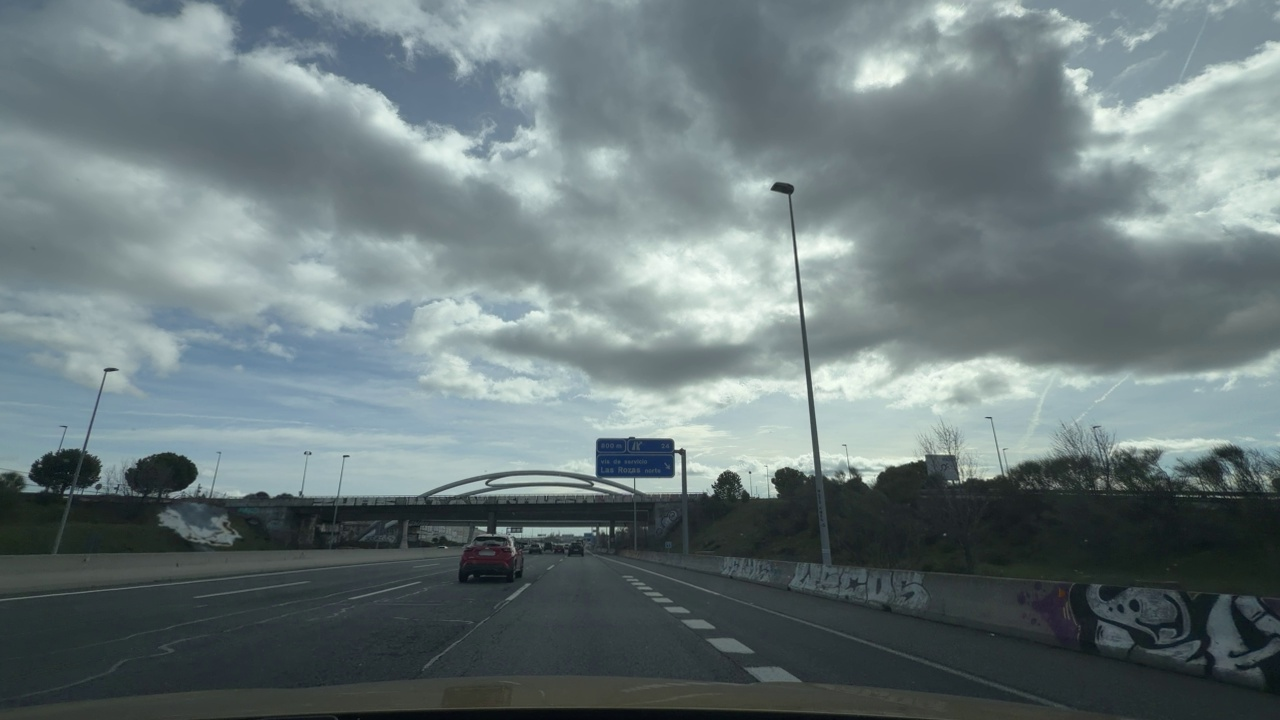
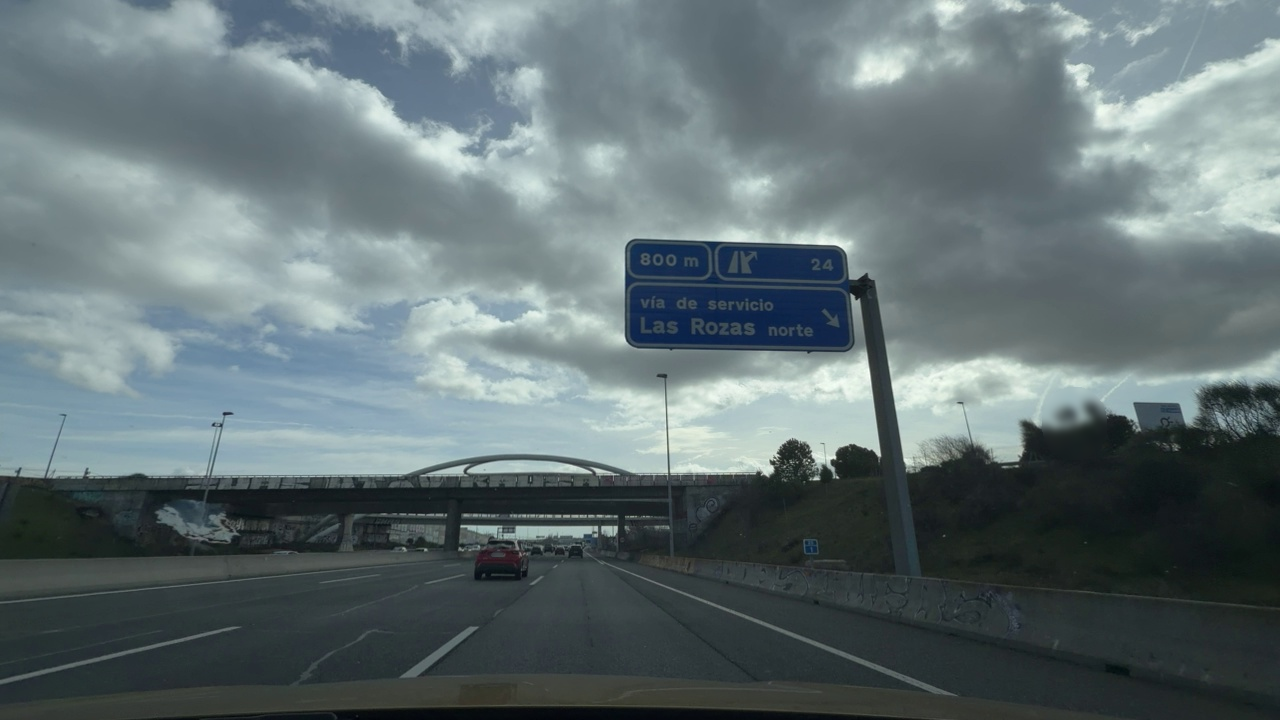
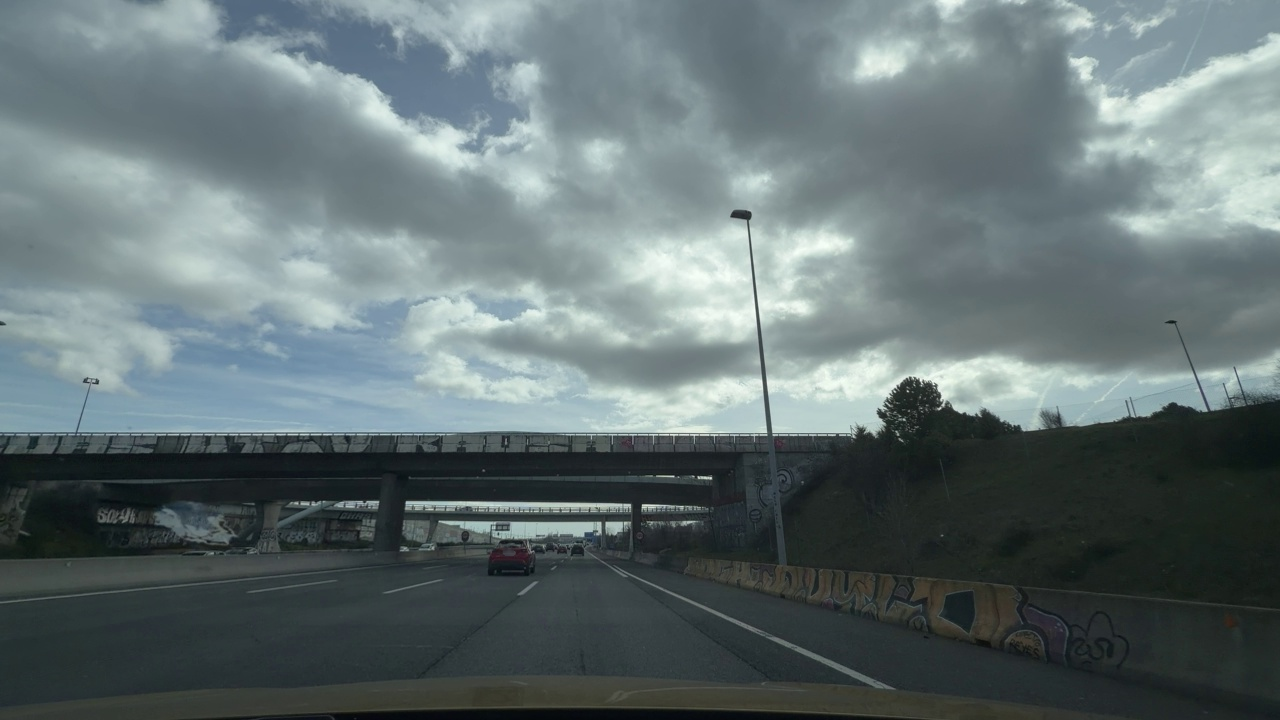
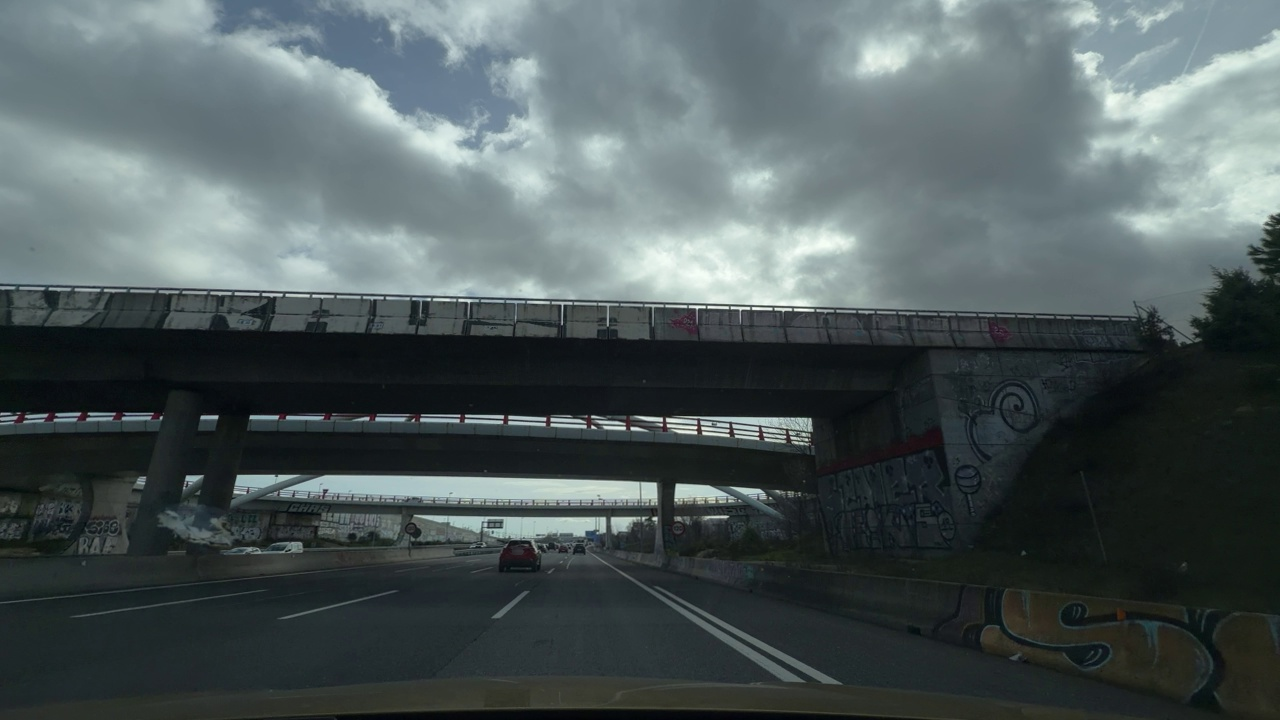
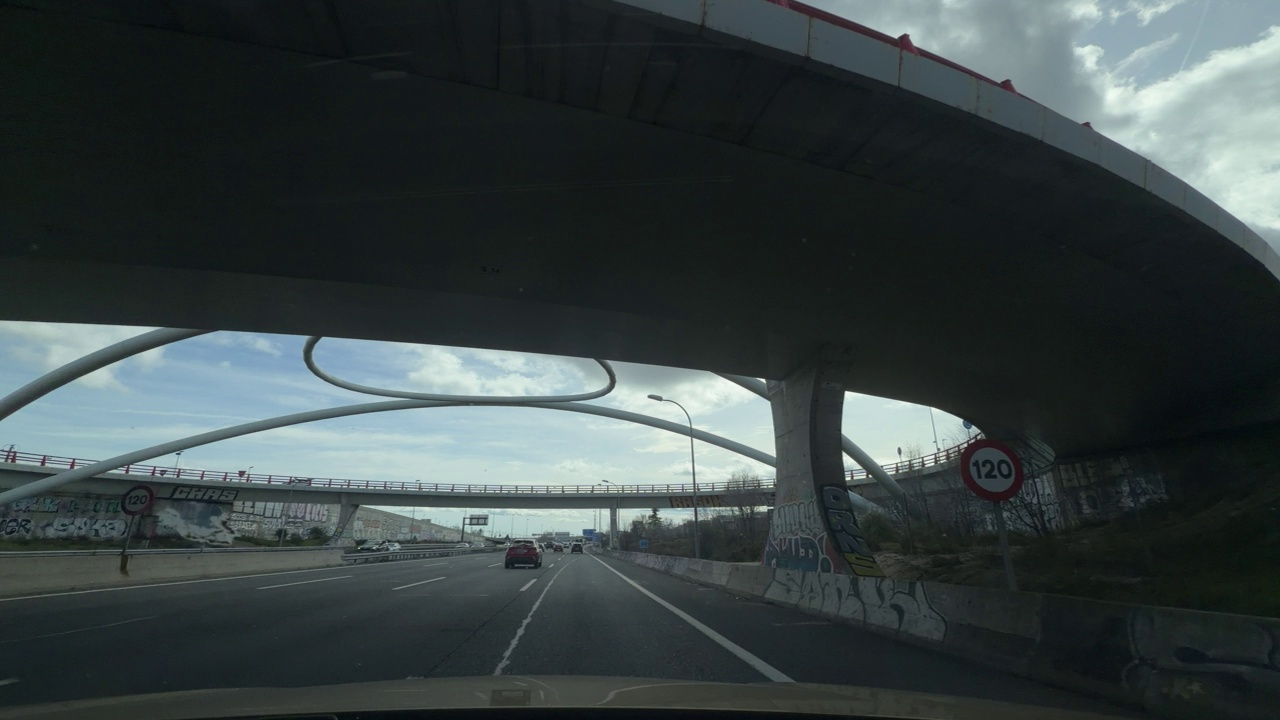
Situation: Merging lane
Question: Is the ego vehicle currently traveling within an acceleration or merge lane?
Answer: No
Reasoning: The accelation lane is on the right side.

Situation: Merging lane
Question: Is there an adjacent acceleration lane merging into the ego lane?
Answer: Yes
Reasoning: A separate lane on the right is tapering into the ego lane.

Situation: Merging lane
Question: Do the outer lane markings of an adjacent lane converge into the ego lane?
Answer: Yes
Reasoning: The right lane markings converge into the ego lane, indicating a merge.